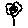
Label: flower